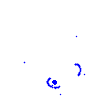
Particle: pion